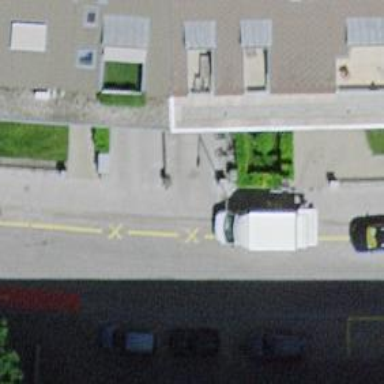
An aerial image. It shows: Parking entrance.